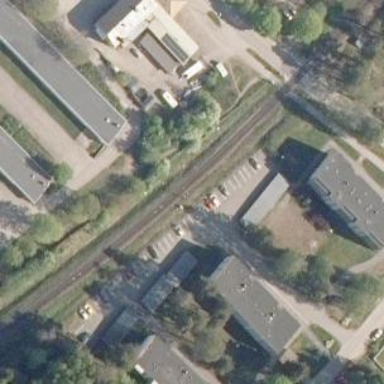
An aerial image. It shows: Railway signal.